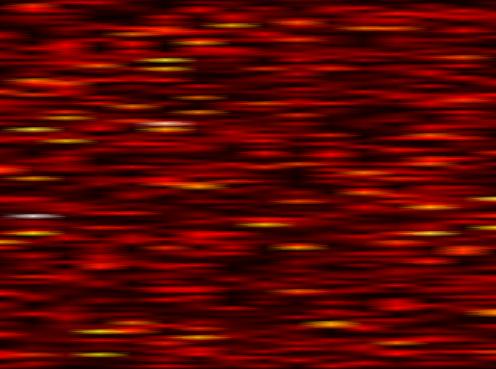
Label: FBMC